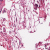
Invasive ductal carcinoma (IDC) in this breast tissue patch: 0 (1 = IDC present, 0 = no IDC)